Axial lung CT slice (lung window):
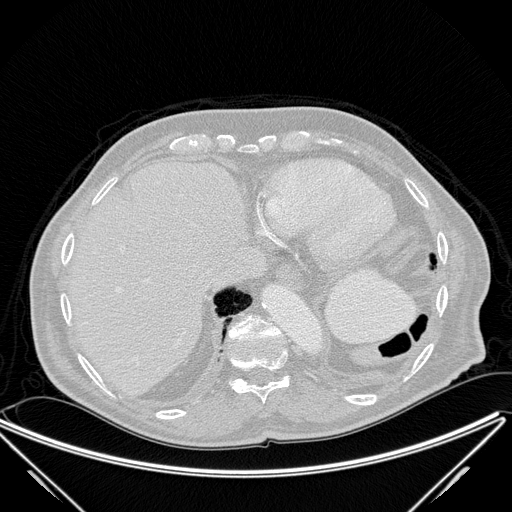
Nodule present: no